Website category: book
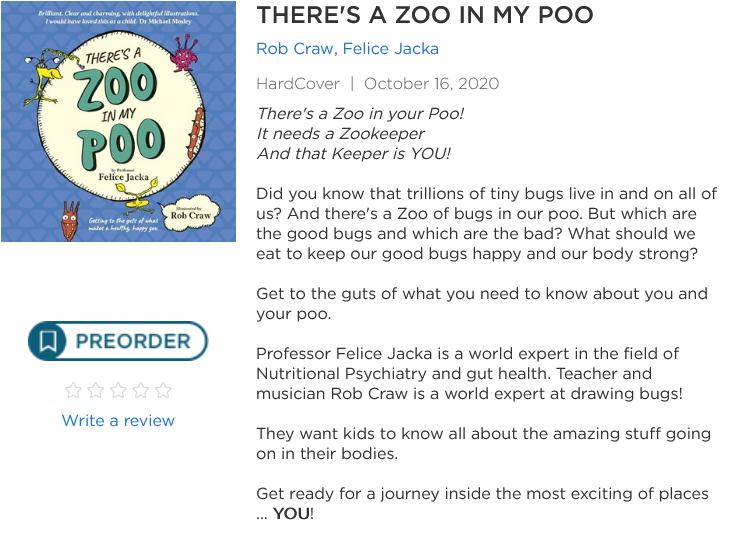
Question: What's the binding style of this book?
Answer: HardCover

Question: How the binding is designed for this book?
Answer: HardCover

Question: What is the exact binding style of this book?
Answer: HardCover

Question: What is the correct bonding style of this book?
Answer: HardCover

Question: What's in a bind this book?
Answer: HardCover

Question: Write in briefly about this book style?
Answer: HardCover

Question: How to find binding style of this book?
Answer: HardCover

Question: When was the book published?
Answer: October 16, 2020

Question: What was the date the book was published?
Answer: October 16, 2020

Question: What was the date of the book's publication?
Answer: October 16, 2020

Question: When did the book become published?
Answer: October 16, 2020

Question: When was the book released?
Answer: October 16, 2020

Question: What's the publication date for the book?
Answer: October 16, 2020